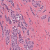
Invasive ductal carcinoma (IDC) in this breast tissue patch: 1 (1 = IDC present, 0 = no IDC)